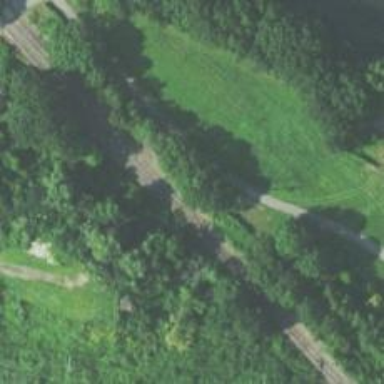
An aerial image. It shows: Abandoned railway.